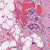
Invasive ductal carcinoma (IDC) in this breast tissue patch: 1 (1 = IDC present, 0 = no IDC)